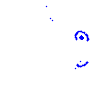
Particle: kaon